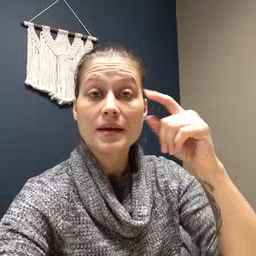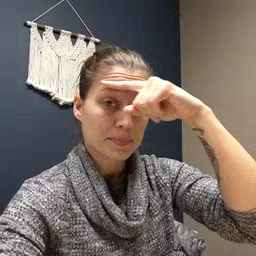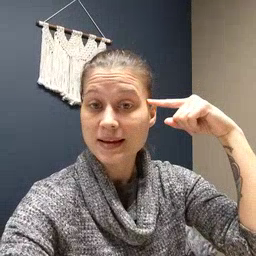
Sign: black